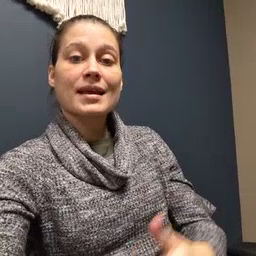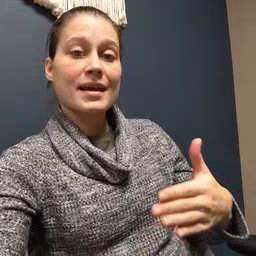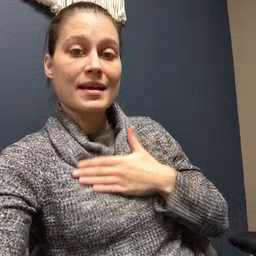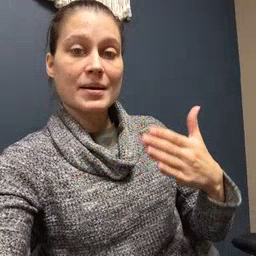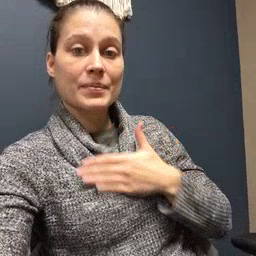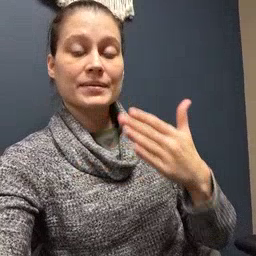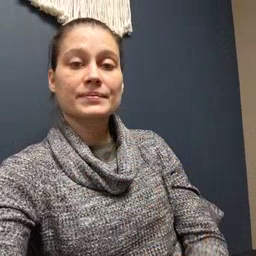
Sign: happy